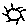
Label: sun